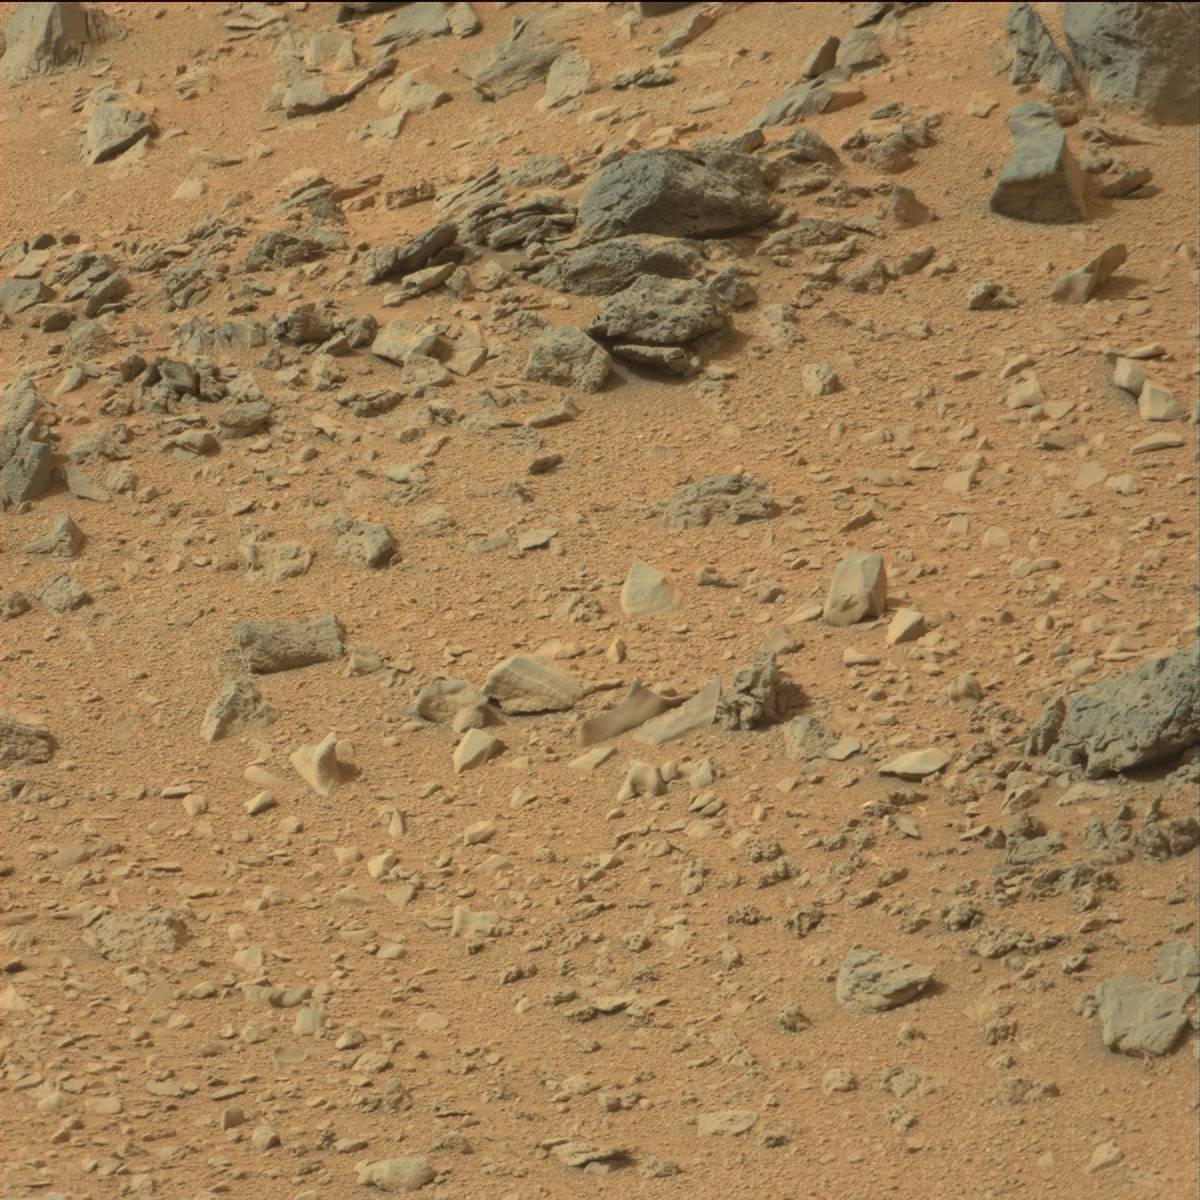
Terrain classes present: Bedrock, Rock, Sand / Soil